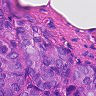
Metastatic tissue present: yes